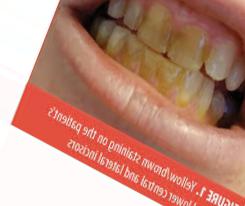
Condition: Tooth Discoloration